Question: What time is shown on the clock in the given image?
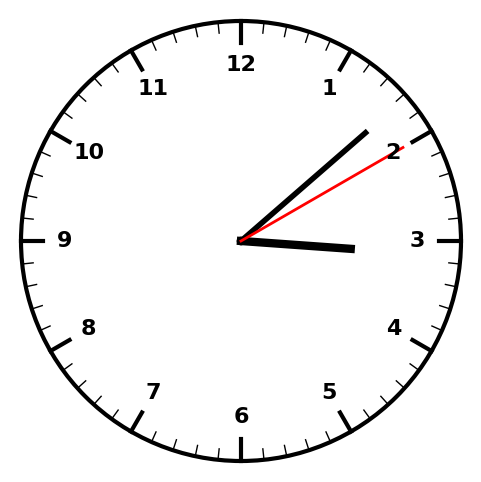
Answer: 03:08:10